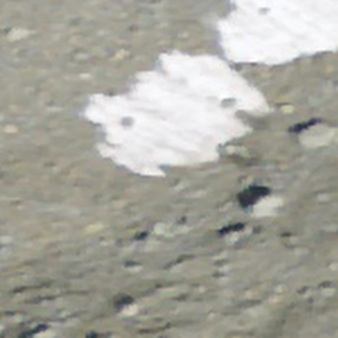
Label: other